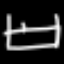
Label: bed